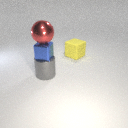
small blue metal cube below large red metal sphere